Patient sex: M
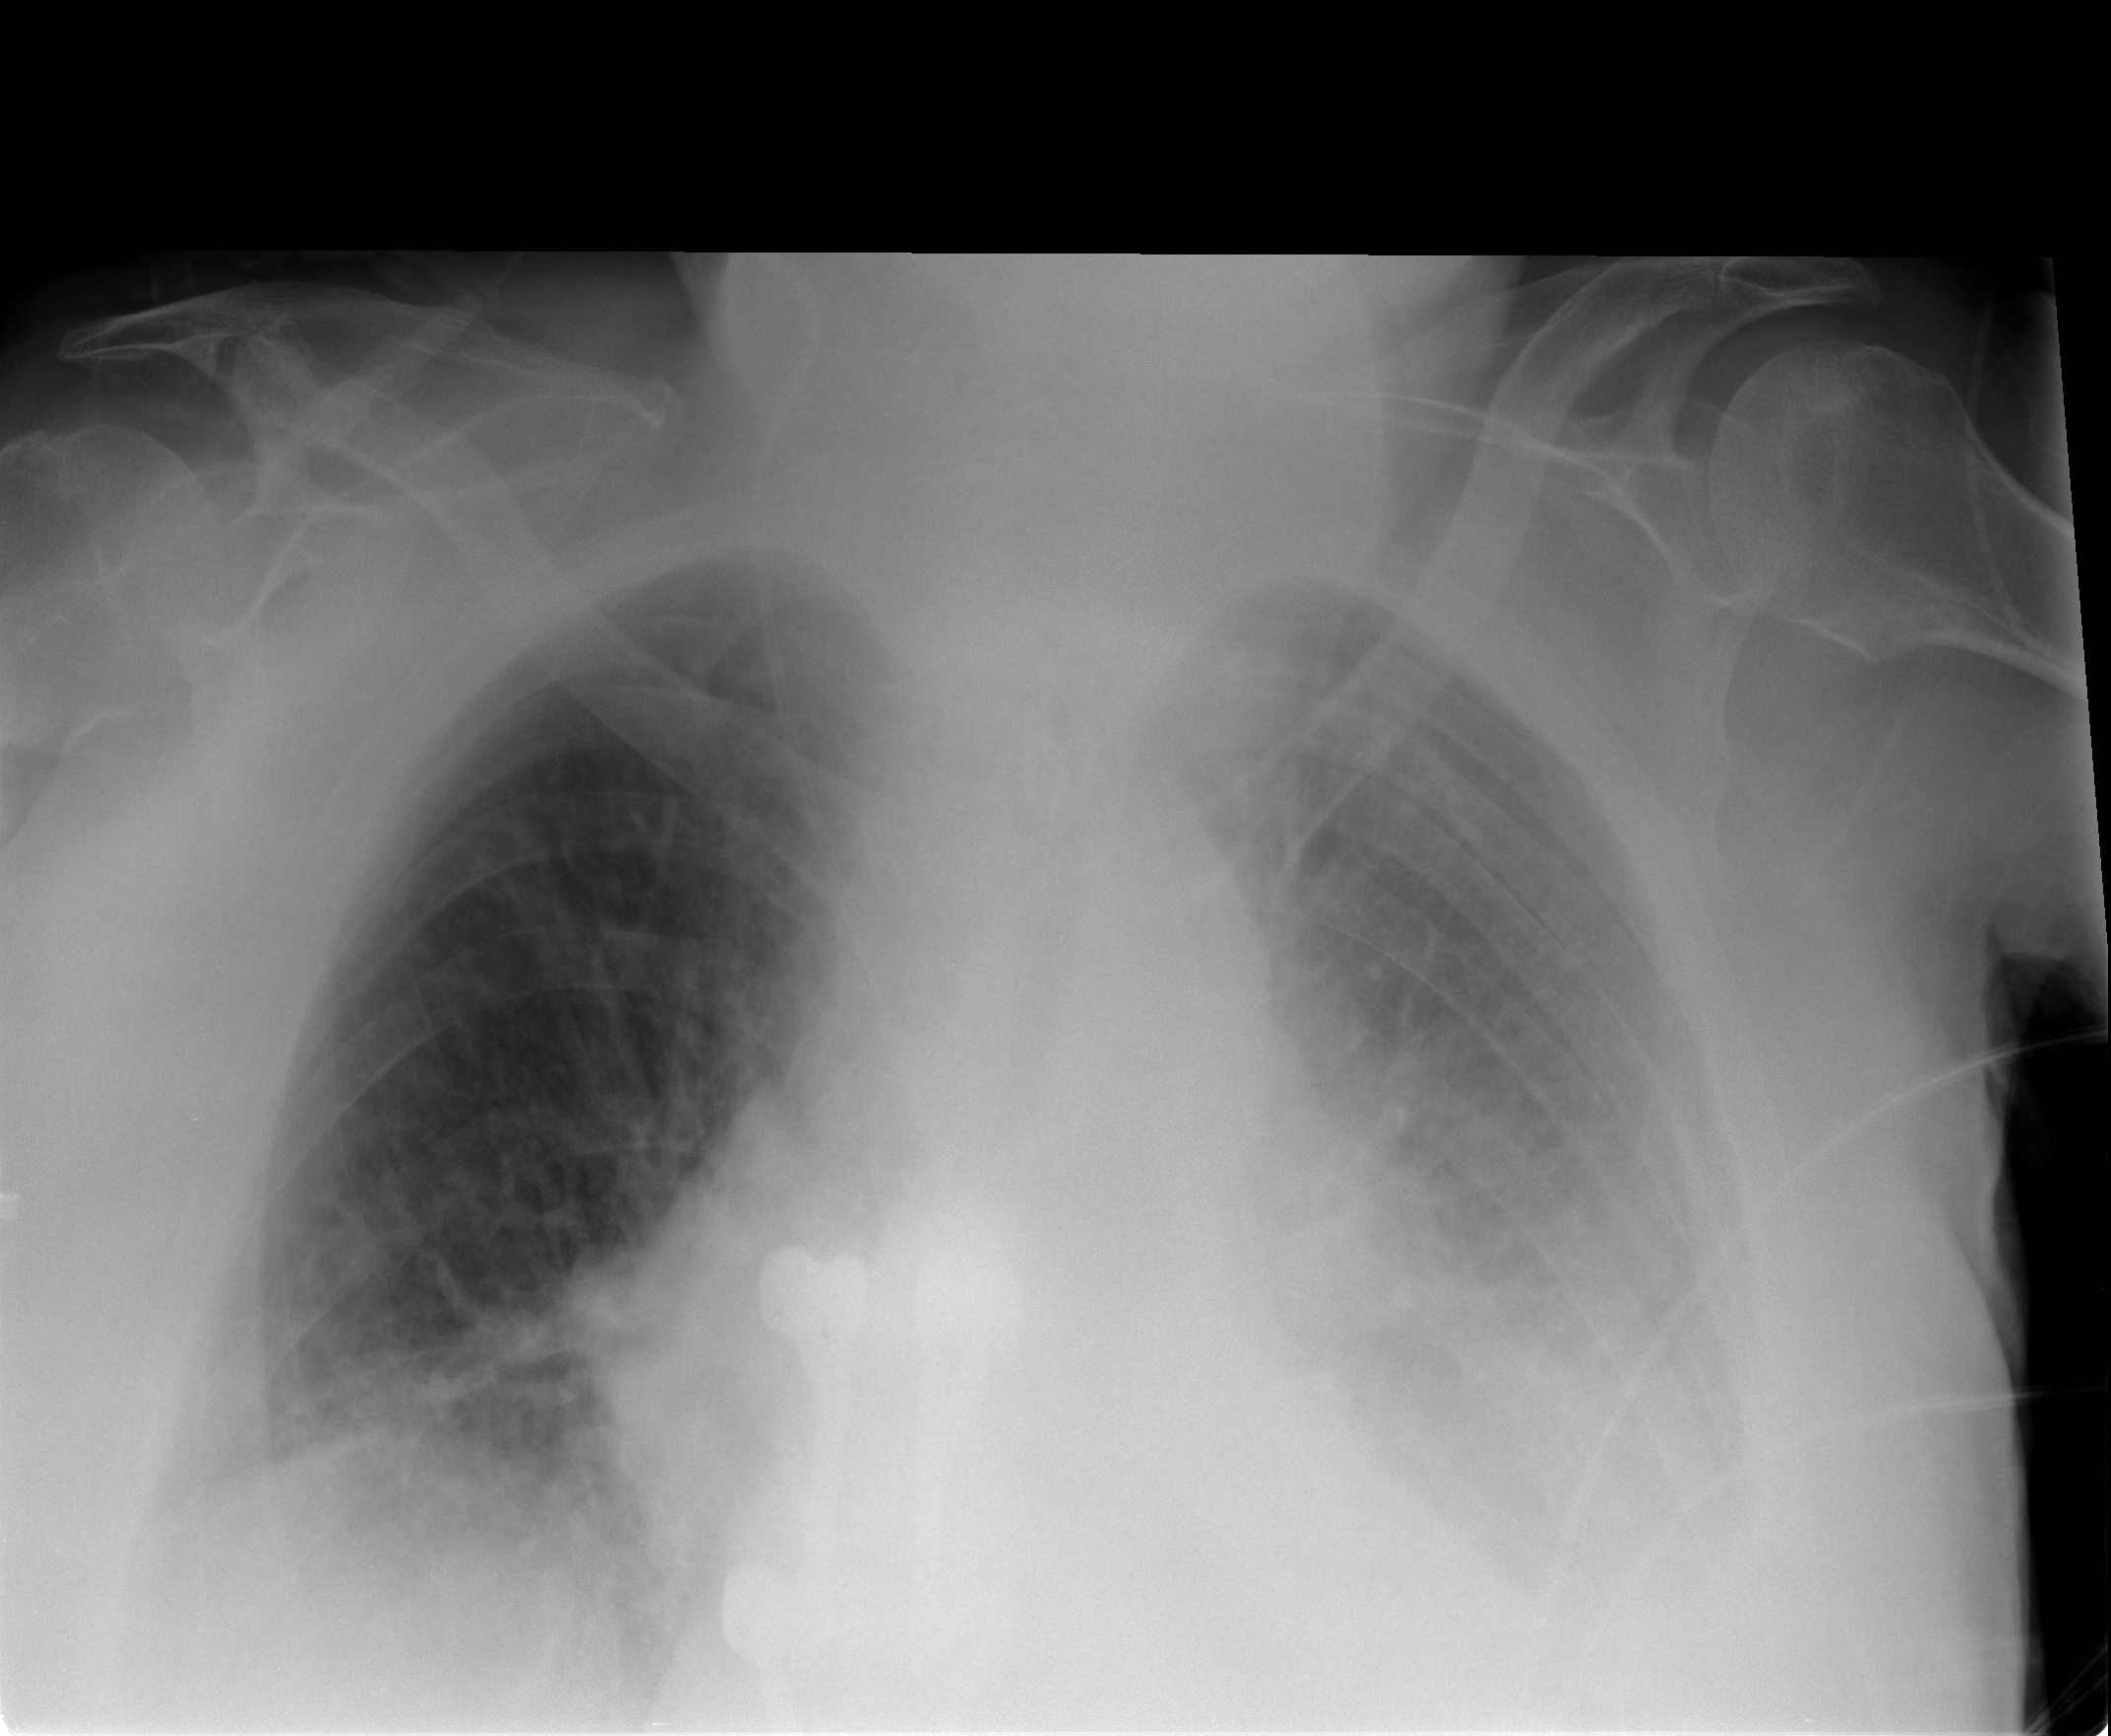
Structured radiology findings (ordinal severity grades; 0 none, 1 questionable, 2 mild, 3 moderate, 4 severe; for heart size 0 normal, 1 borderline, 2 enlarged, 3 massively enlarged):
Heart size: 3
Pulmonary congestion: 1
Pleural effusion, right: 2
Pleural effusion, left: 3
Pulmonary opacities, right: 2
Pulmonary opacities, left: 3
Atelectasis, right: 2
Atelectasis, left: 3